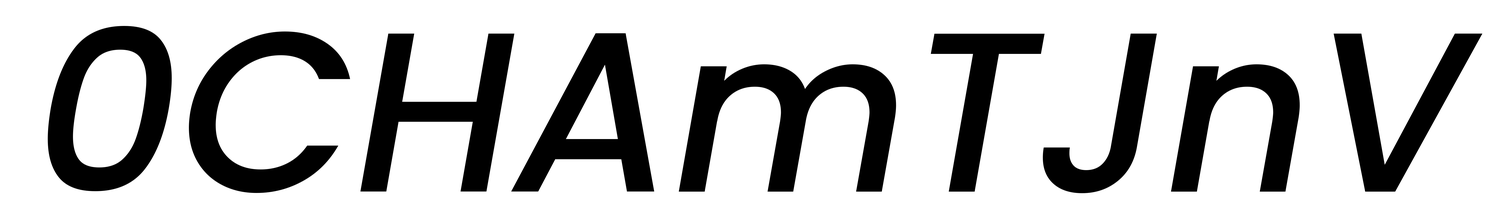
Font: Poppins-MediumItalic